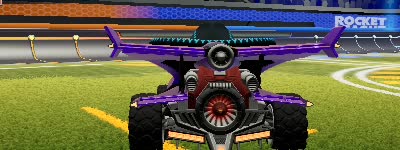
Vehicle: aftershock